Question: I am creating an HTML table using WebSupergoo ABCpdf9 :
'''
string htmlSample = "<table border='1'><tr> <td>Current Address</td> <td>Optio distinctio Sed vel quasi <br /> 281<br /> Mollitia ea qui adipisci voluptas, IL, 66293<br /> </td> </tr> <tr> <td>email</td> <td>demo@me.com</td> </tr> <tr> <td>dob</td> <td>8/18/2006 12:00:00 AM</td> </tr> </table>";
'''
then
'''
Doc doc = new Doc();
doc.AddHtml(htmlSample);
doc.HtmlOptions.Engine = EngineType.Gecko; //<-- also tried this as well
'''

The PDF has or boarder when generated.
Any help ?
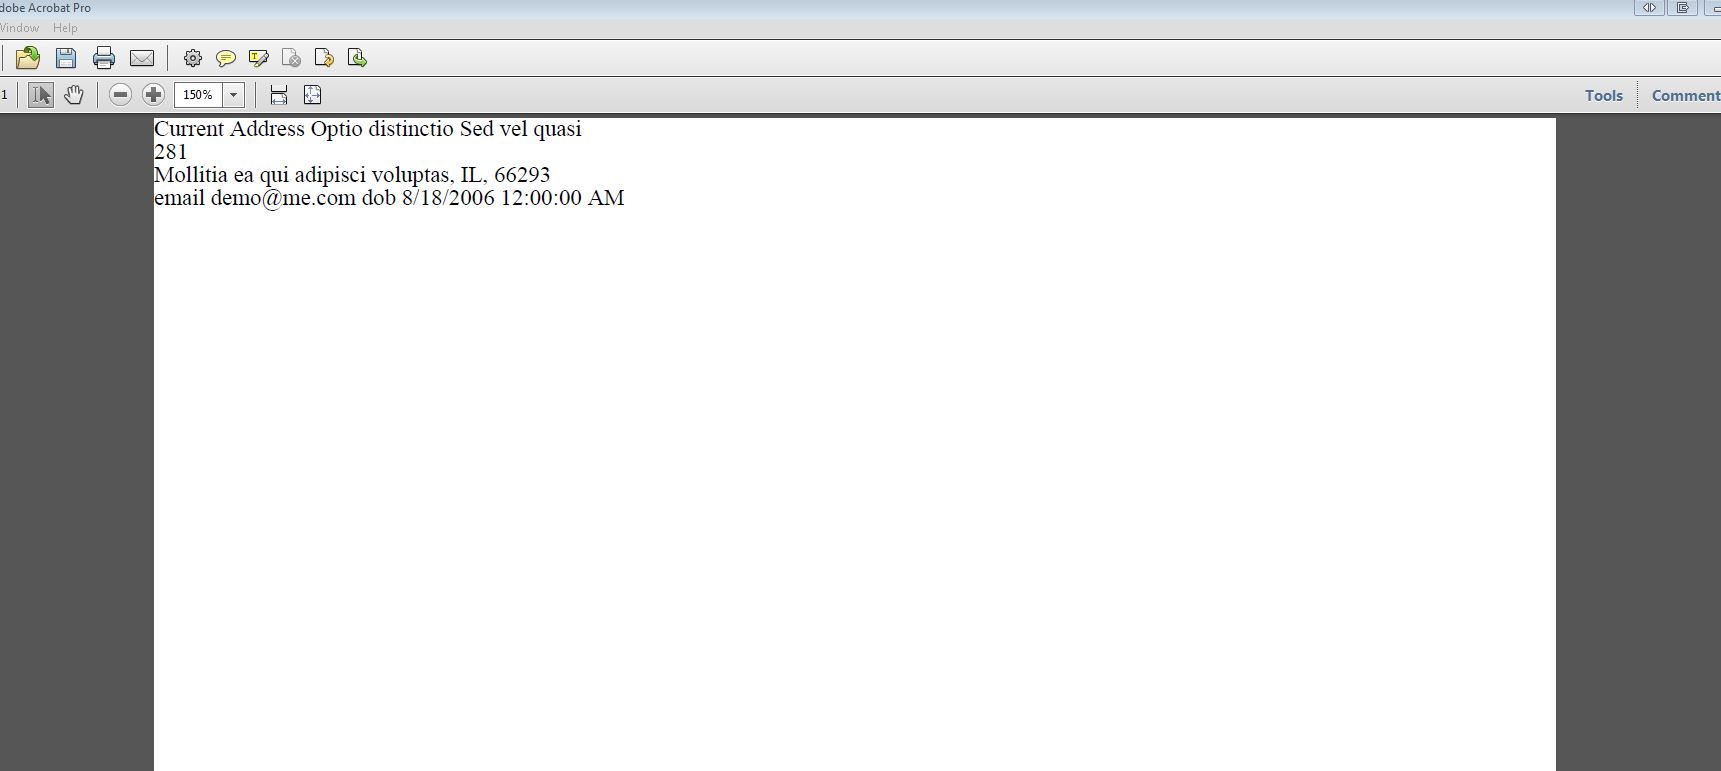
Answer: AddHtml is for multi-styled text.
AddImageHtml is for true HTML/CSS web pages.
AddHtml is used for multistyled text. It's very fast. However it doesn't support HTML - it supports an HTML-like syntax - it supports HTML styled text. The key tags it doesn't currently support are img and table. It doesn't support CSS. It is designed principally for multi-styled text using an HTML-like syntax.
AddImageHtml is used for full HTML/CSS rendering. It's rather more sophisticated and complex but not as fast. It supports all tags including img and table. It supports CSS. It supports JavaScript. It supports everything you get in real-world web pages. You can use either the MSHTML engine for IE-like behavior and display or you can use our Gecko engine for Firefox-like behavior and display.